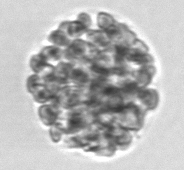
Label: Corymbellus